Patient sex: M
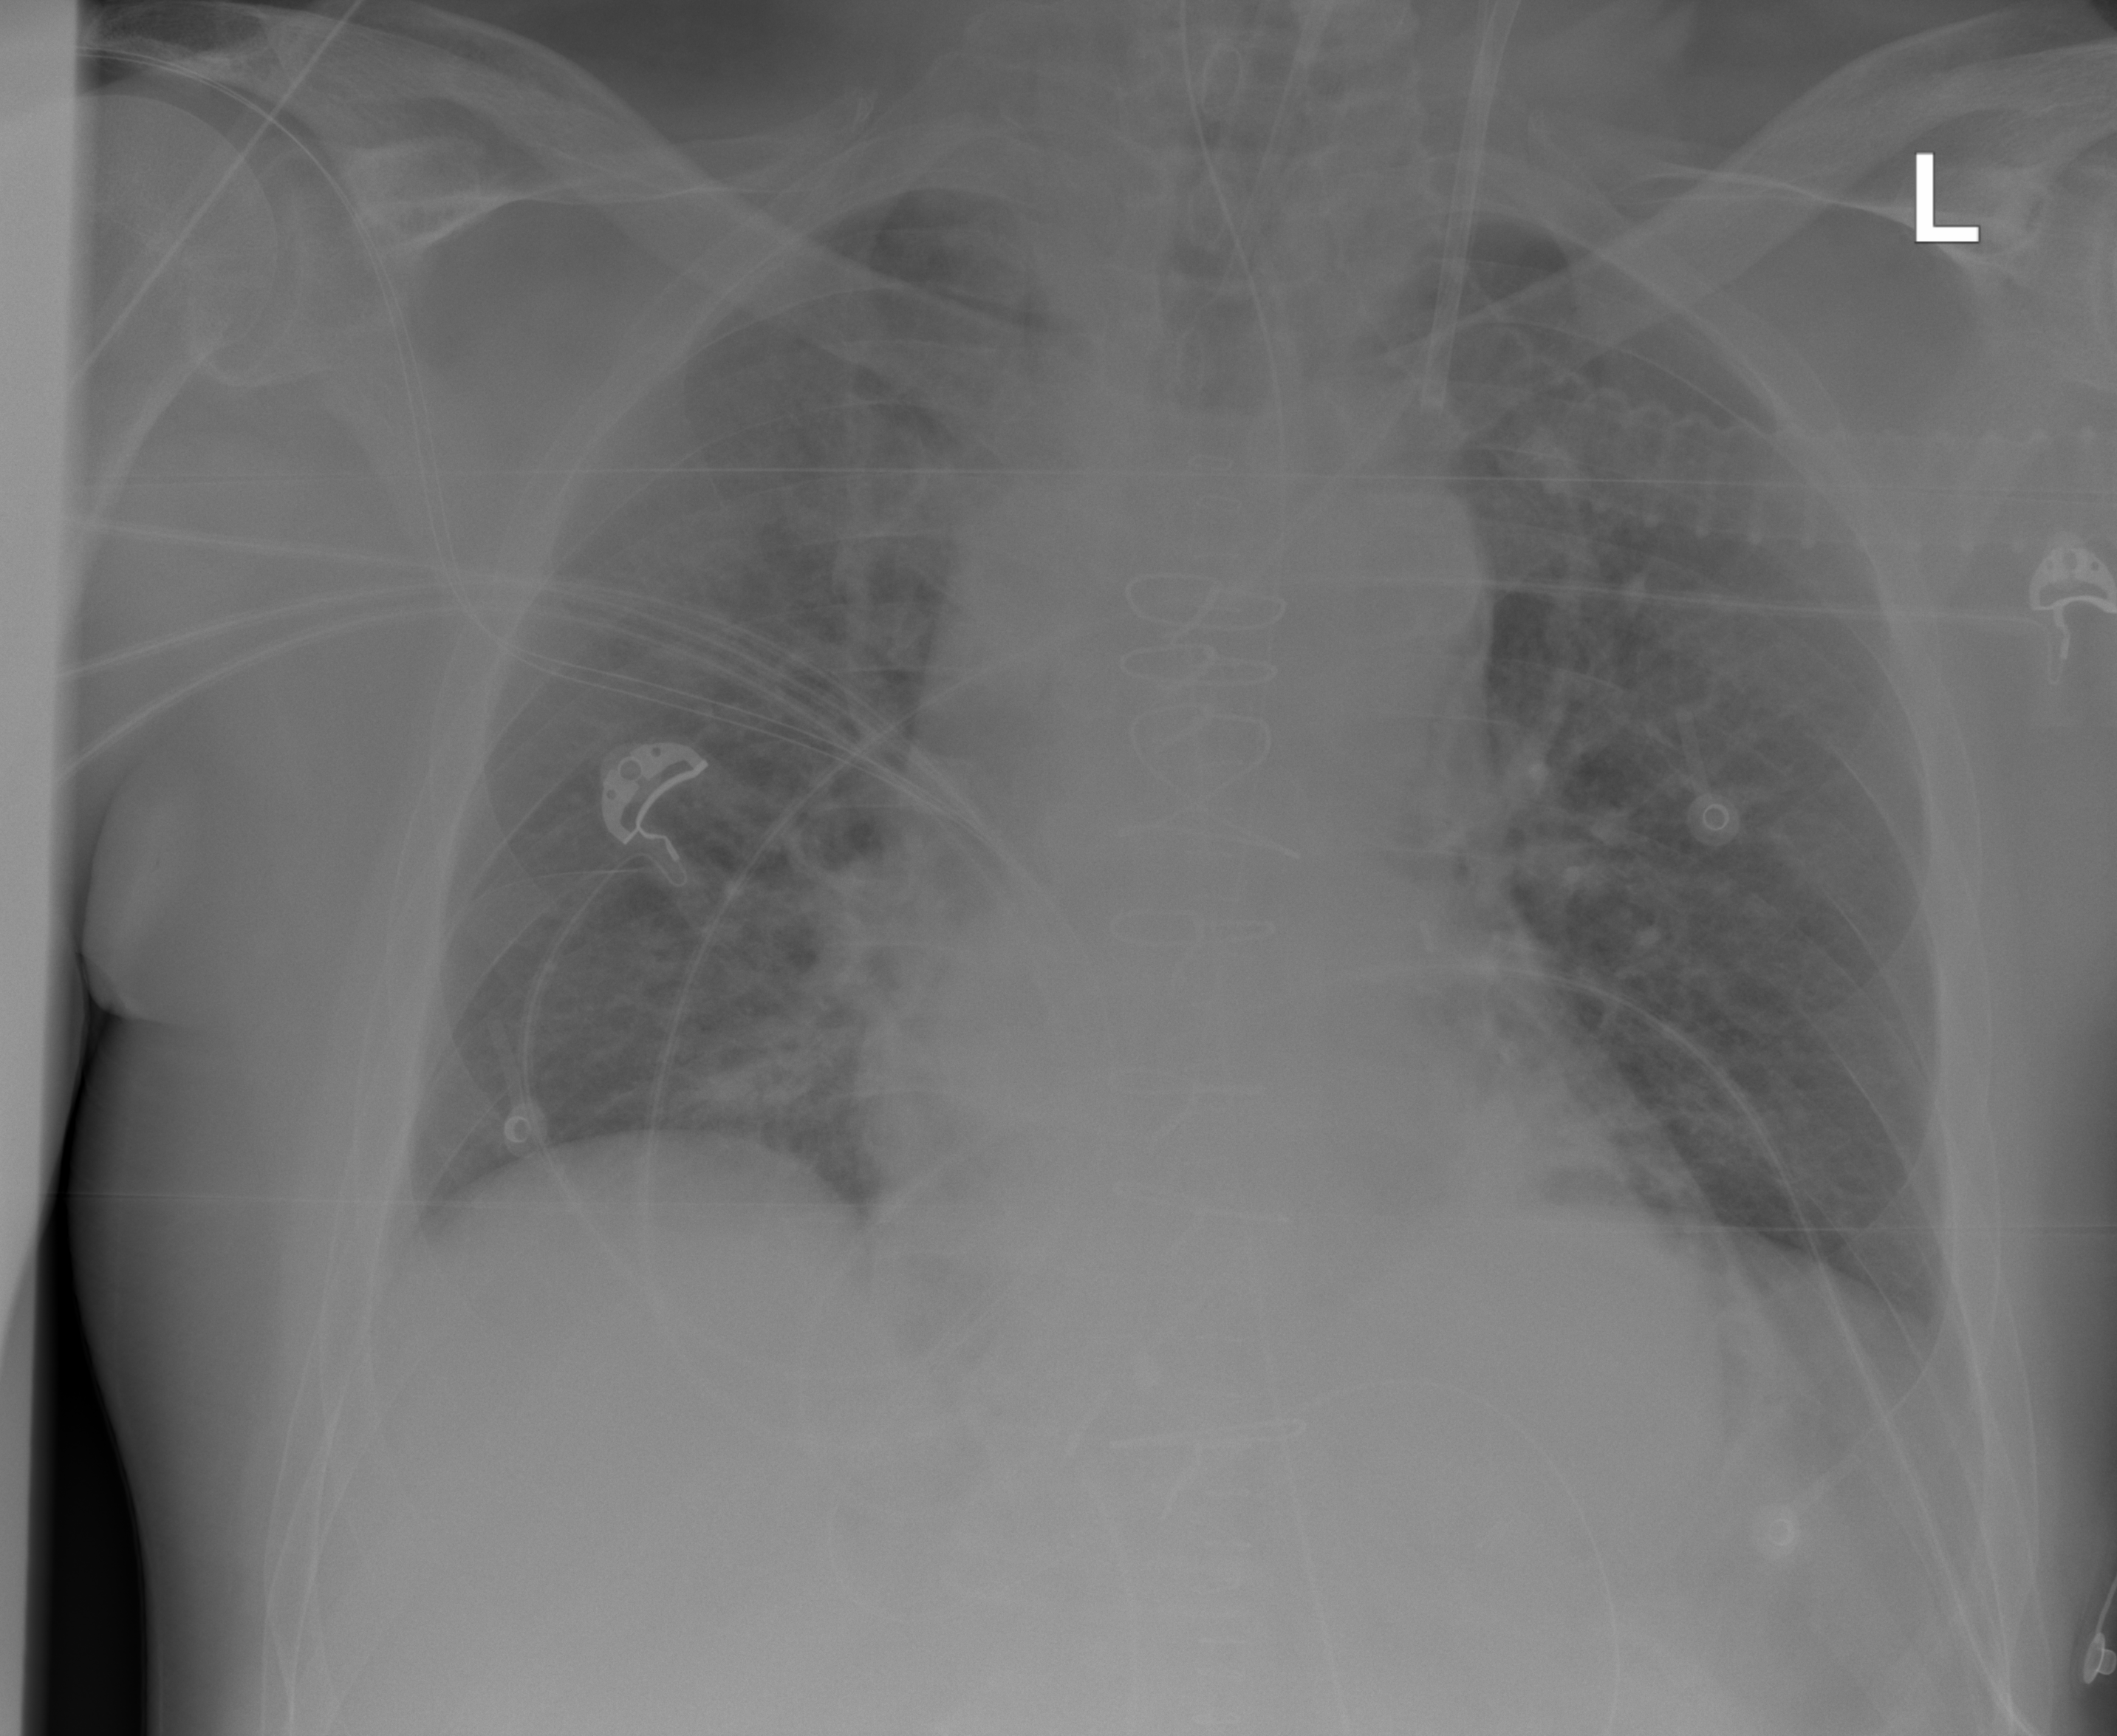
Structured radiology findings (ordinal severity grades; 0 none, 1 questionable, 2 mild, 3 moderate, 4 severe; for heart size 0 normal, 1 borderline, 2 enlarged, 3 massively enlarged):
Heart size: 0
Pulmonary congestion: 2
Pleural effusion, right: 2
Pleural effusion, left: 0
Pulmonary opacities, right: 0
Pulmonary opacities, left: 0
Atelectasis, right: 0
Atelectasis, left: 0